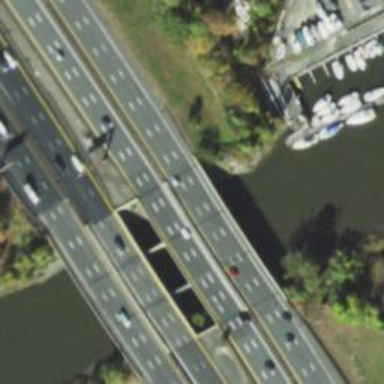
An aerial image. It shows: Urban freeway expressway bridge.